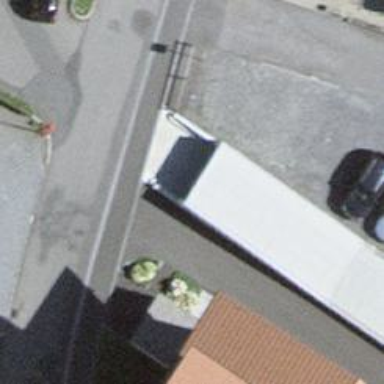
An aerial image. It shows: Parking entrance.